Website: walmart
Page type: billing-address
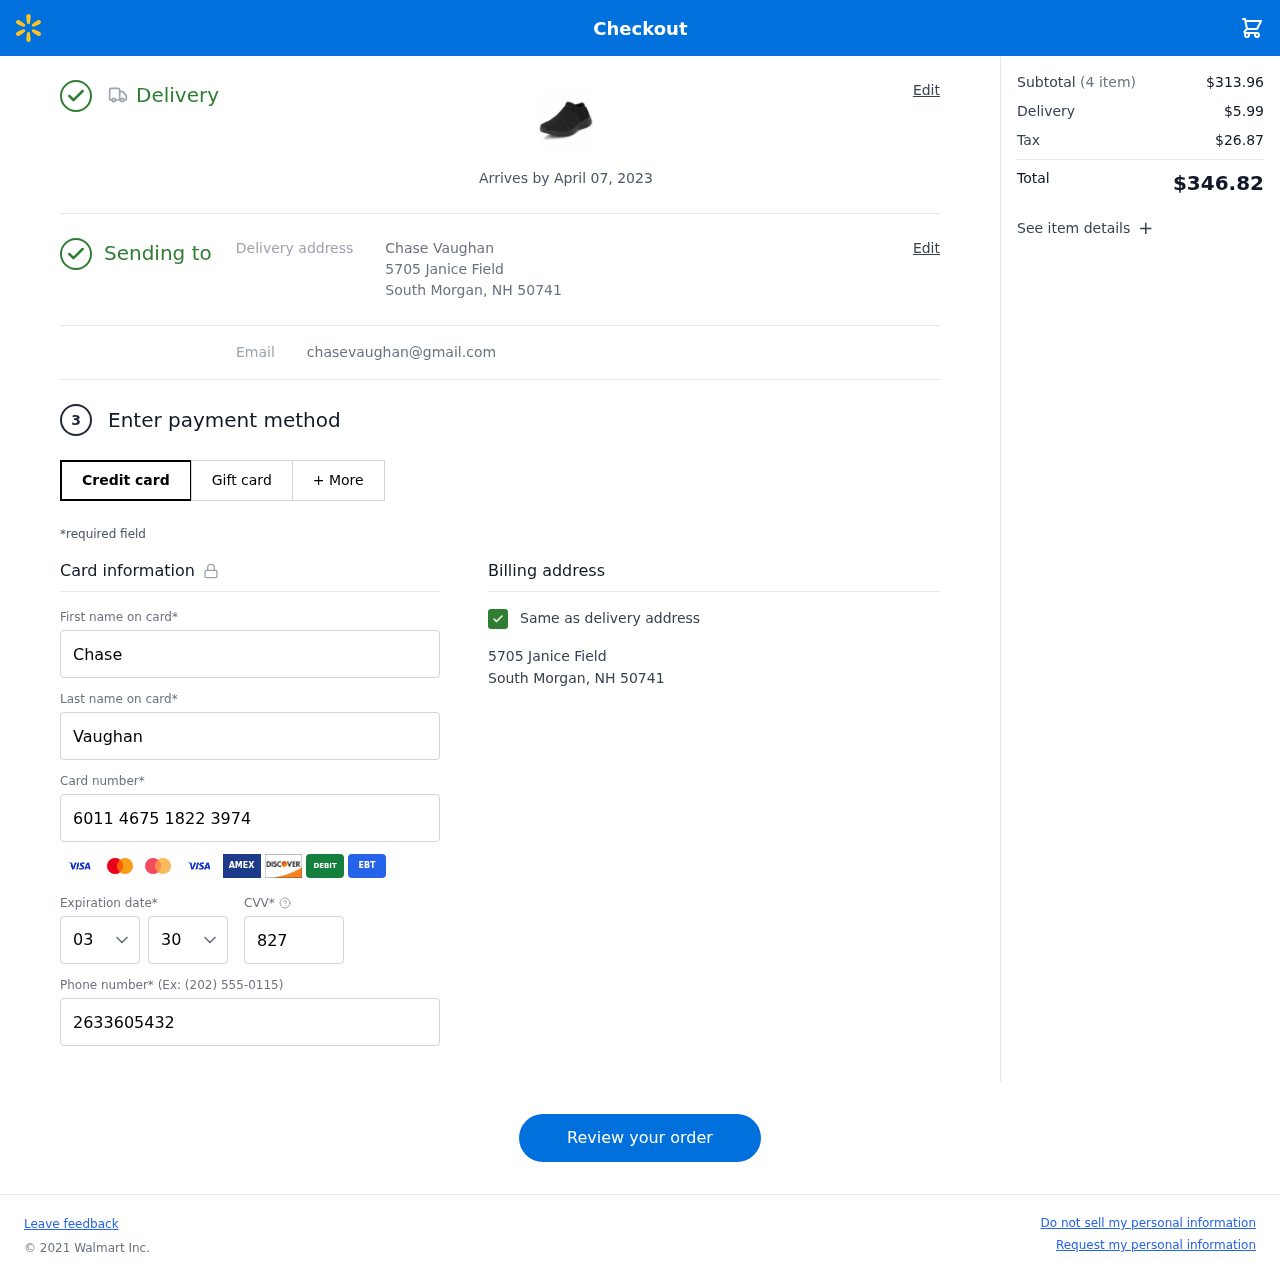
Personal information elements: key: PII_CARD_CVV
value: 827
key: PII_CARD_EXPIRY_MONTH
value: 03
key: PII_CARD_EXPIRY_YEAR
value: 30
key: PII_CARD_NUMBER
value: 6011 4675 1822 3974
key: PII_EMAIL
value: chasevaughan@gmail.com
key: PII_FIRSTNAME
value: Chase
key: PII_FULLNAME
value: Chase Vaughan
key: PII_LASTNAME
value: Vaughan
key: PII_PHONE
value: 2633605432
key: PII_STREET
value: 5705 Janice Field
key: PII_CITY_STATE_ZIP
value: South Morgan, NH 50741
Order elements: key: ORDER_DELIVERY_DATE
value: Arrives by April 07, 2023
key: ORDER_NUM_ITEMS
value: (4 item)
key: ORDER_SUBTOTAL
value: $313.96
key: ORDER_SHIPPING_COST
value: $5.99
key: ORDER_TAX
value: $26.87
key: ORDER_TOTAL
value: $346.82